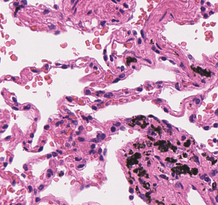
Tumor epithelial tissue: no
Tumor-associated stroma tissue: no
Normal tissue: yes